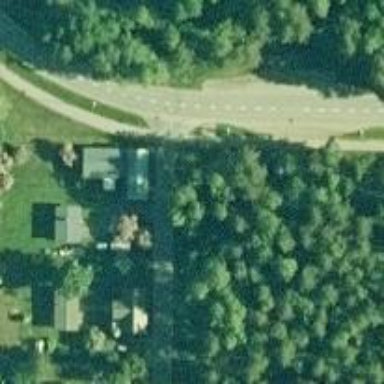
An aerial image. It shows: Road with "give way" sign.